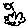
Label: cloud